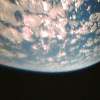
Label: cloud